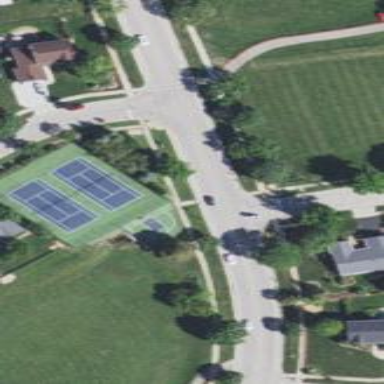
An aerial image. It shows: Tennis court in leisure pitch.